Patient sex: M
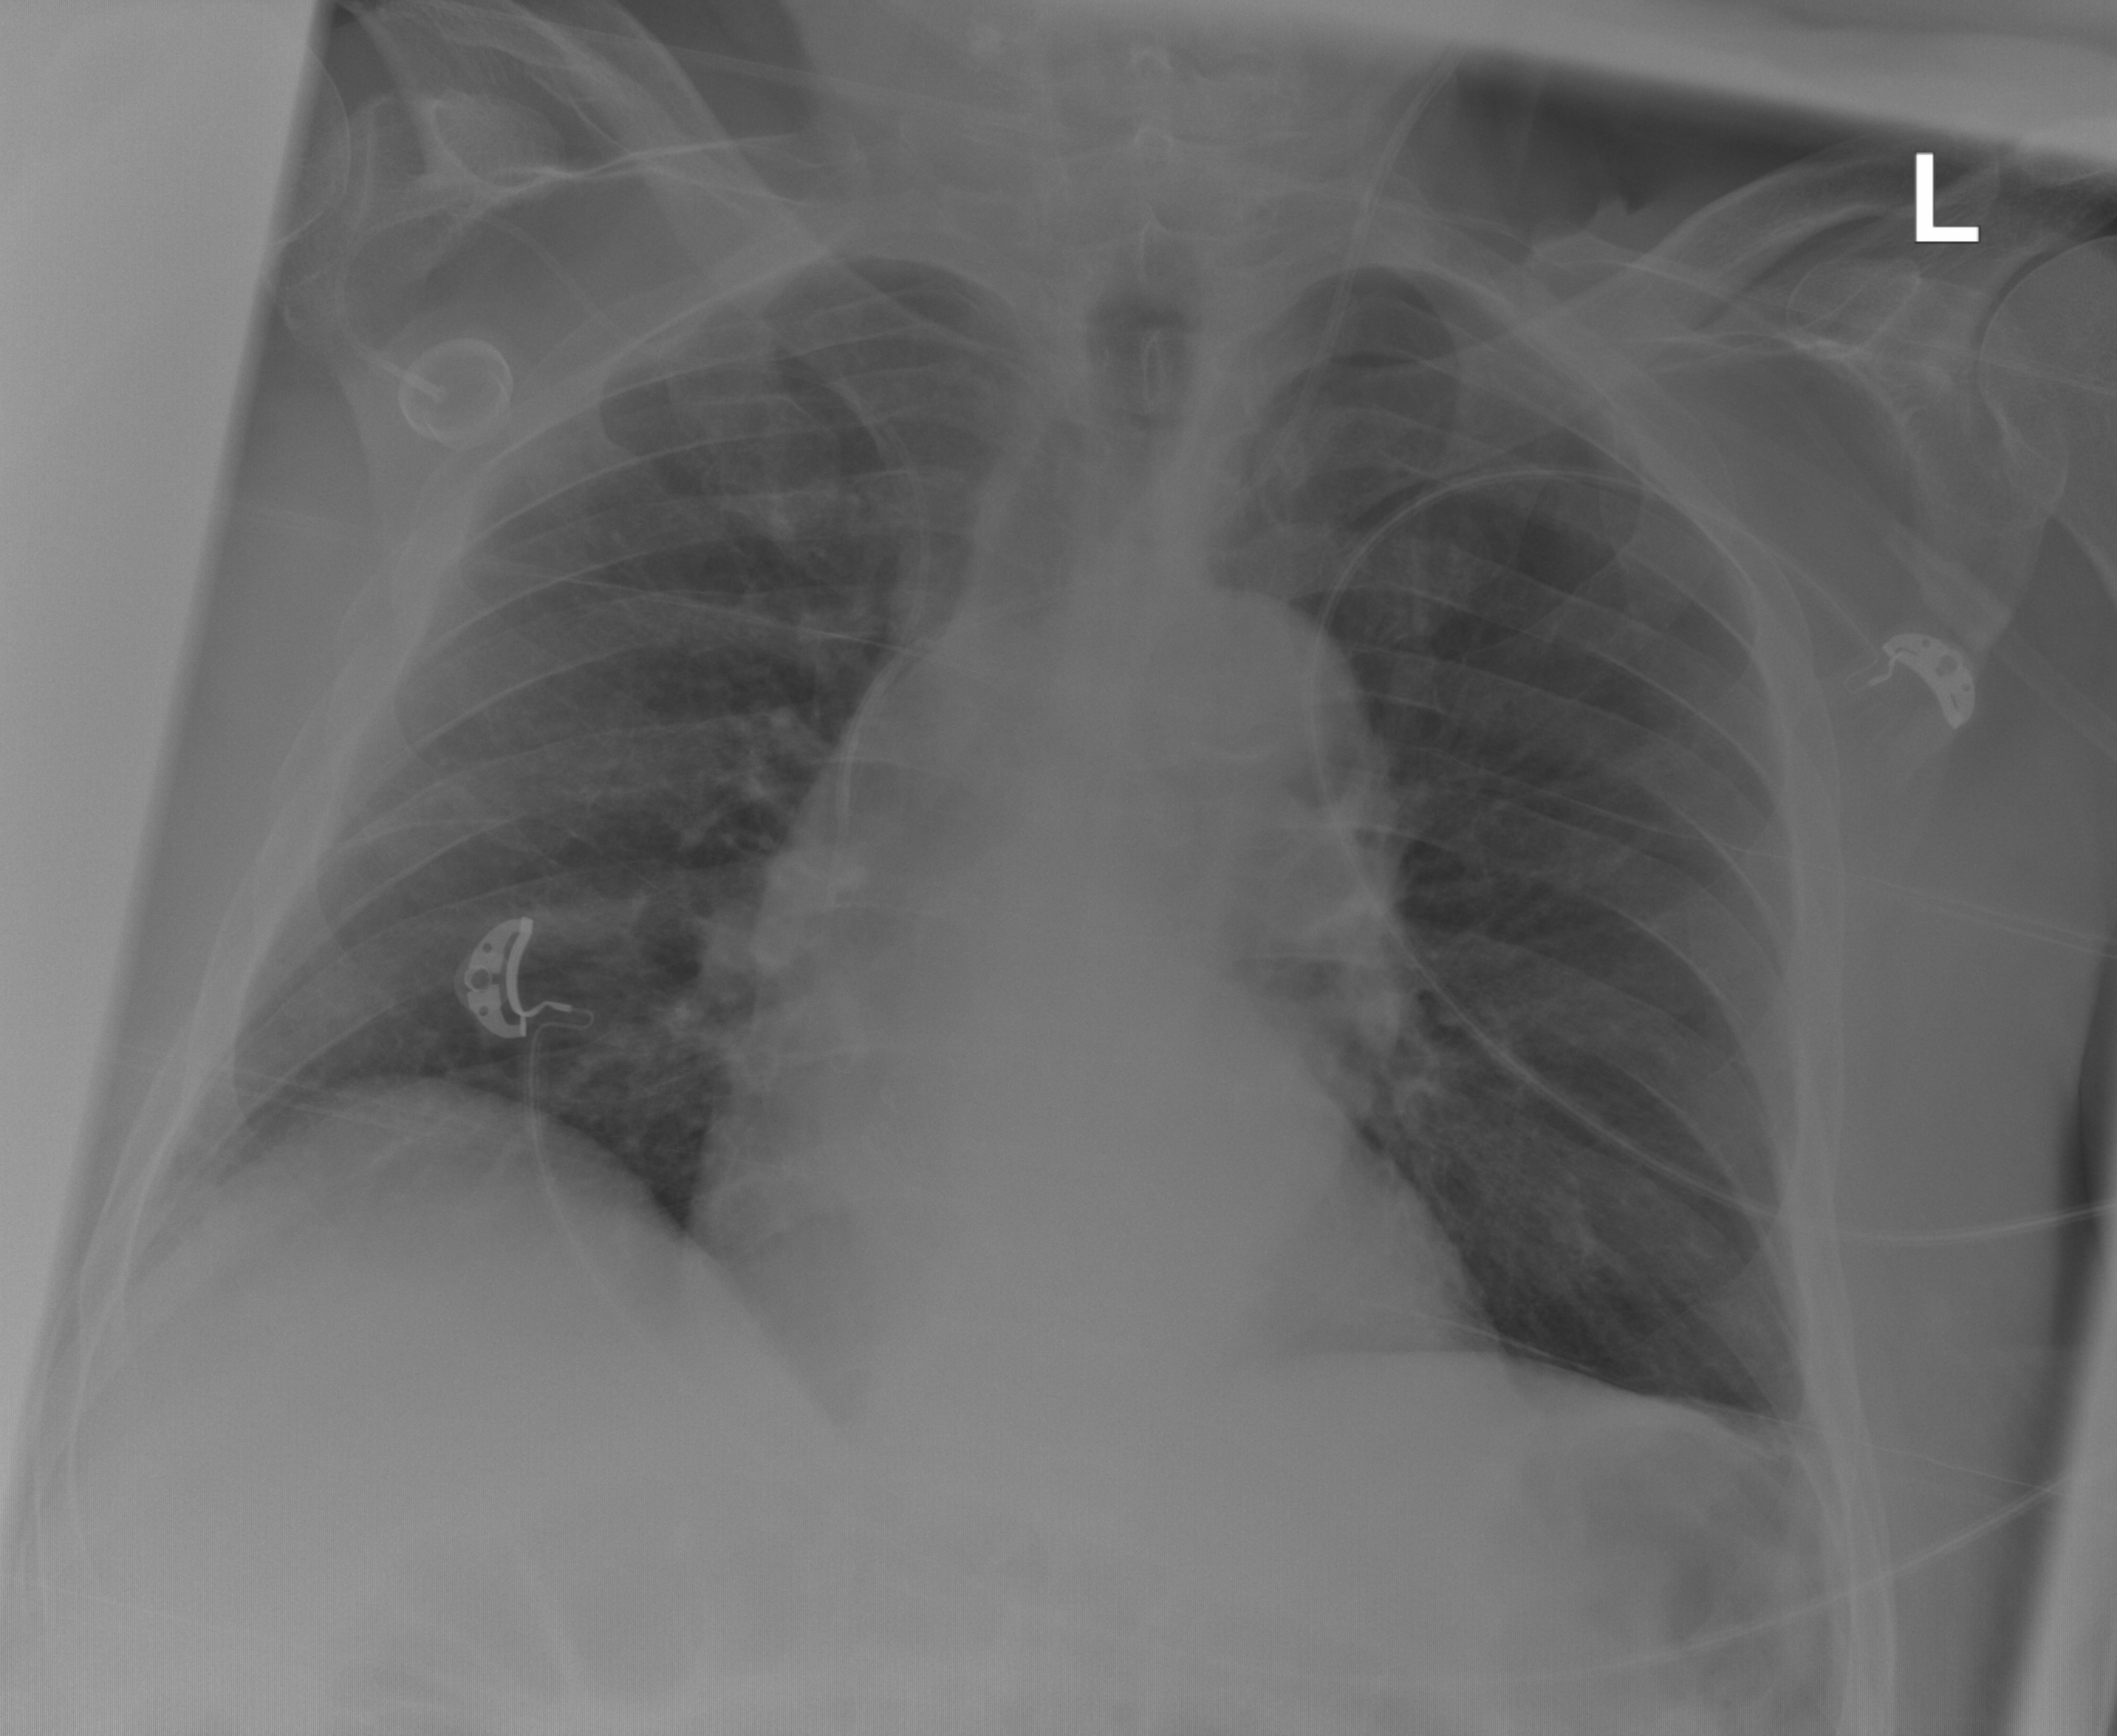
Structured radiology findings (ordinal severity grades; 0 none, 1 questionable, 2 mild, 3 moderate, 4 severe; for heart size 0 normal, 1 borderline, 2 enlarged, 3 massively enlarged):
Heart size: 1
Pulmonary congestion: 0
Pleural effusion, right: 0
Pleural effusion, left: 1
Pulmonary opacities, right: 0
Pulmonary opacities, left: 0
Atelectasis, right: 1
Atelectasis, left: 1